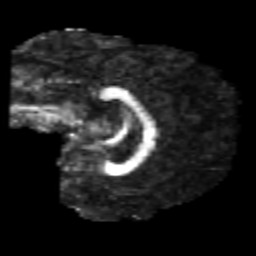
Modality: FA
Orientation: sagittal
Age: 22
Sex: male
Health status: healthy
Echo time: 0.074 s